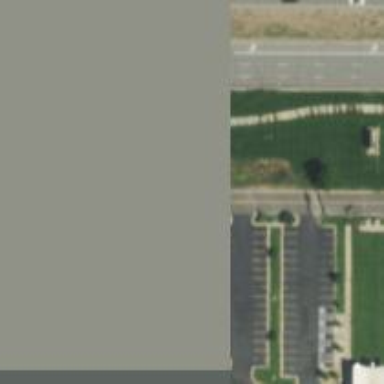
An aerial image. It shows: Parking space is available.